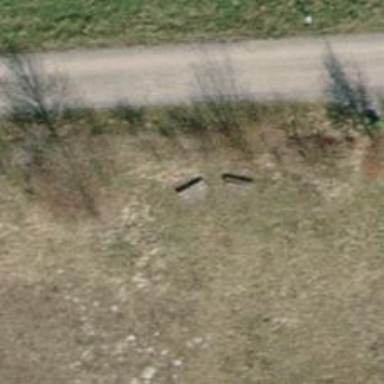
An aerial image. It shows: Brown bench in the vicinity.